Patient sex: M
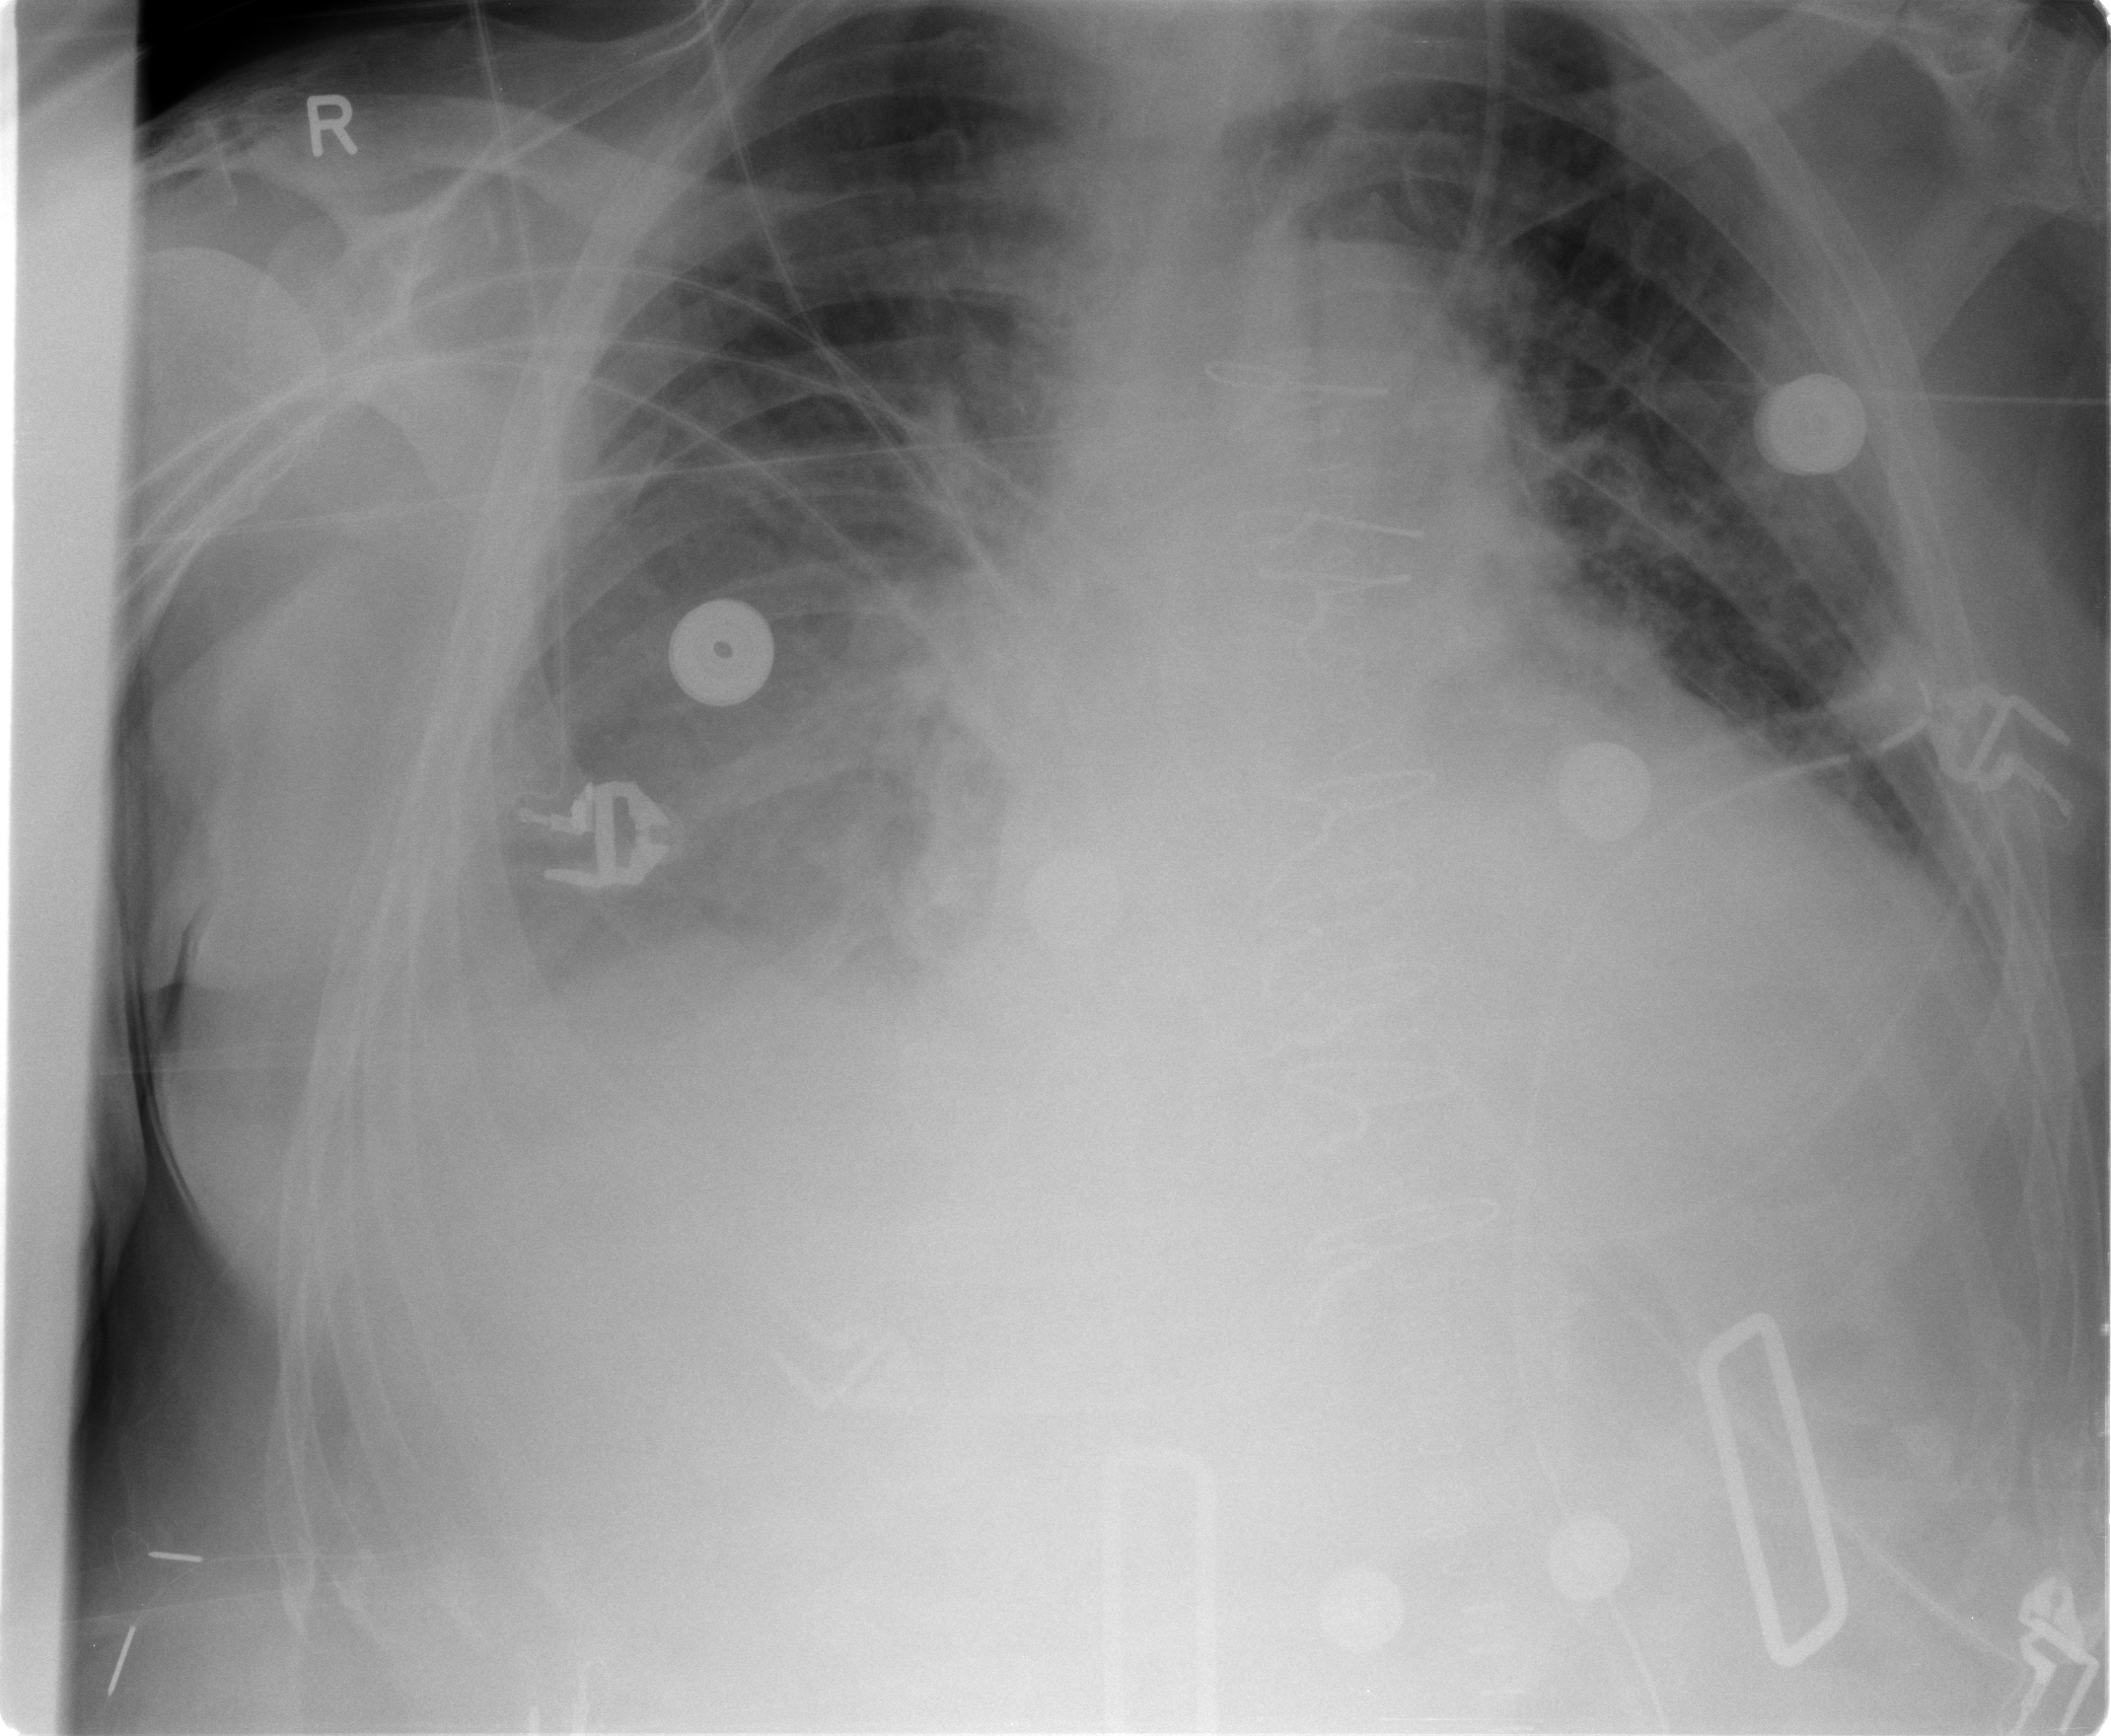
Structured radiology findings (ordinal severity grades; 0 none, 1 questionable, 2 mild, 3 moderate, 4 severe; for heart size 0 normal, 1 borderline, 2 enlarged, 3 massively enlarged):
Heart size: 2
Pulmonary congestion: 3
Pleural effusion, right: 2
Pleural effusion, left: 2
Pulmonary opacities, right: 1
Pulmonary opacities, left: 1
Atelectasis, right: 2
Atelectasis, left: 3